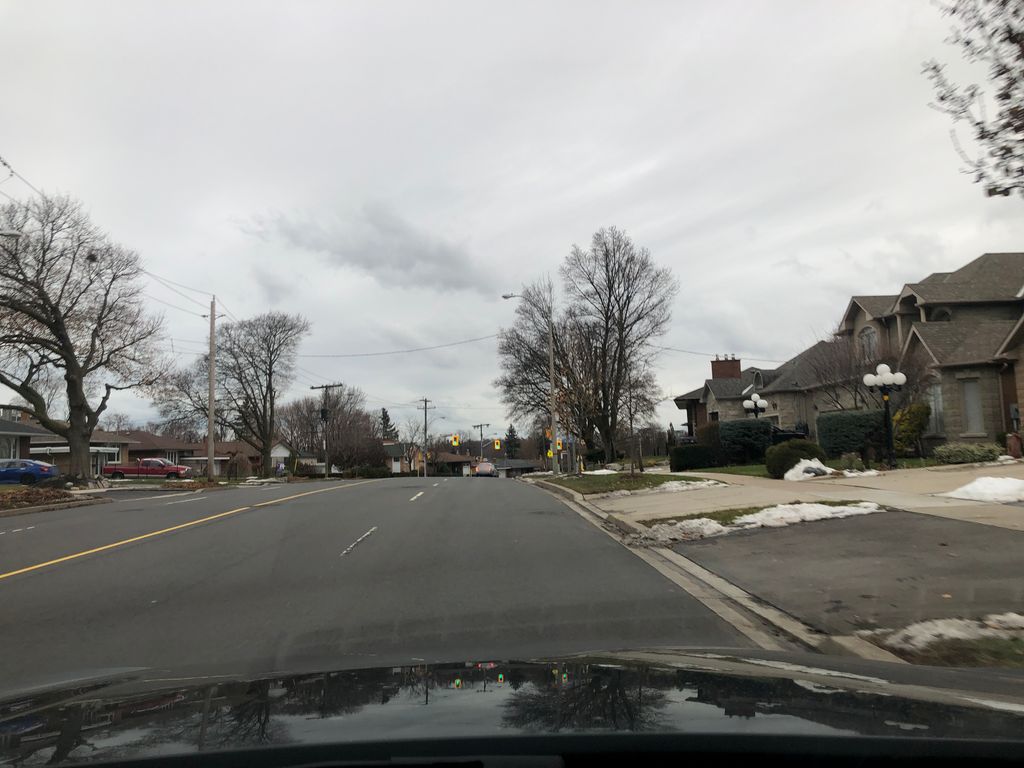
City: toronto